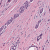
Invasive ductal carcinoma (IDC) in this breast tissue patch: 1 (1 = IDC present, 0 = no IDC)